Question: What application icon is visible?
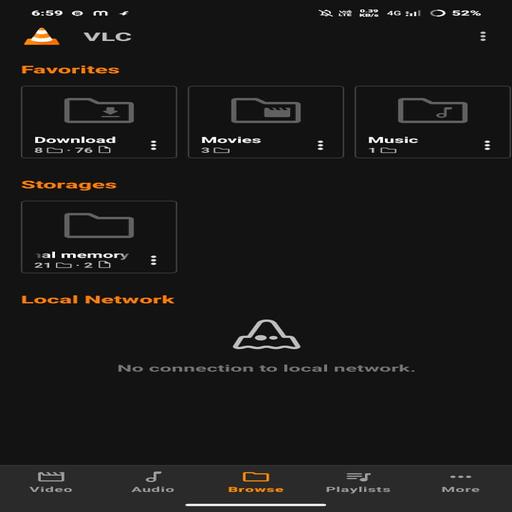
Answer: VLC media